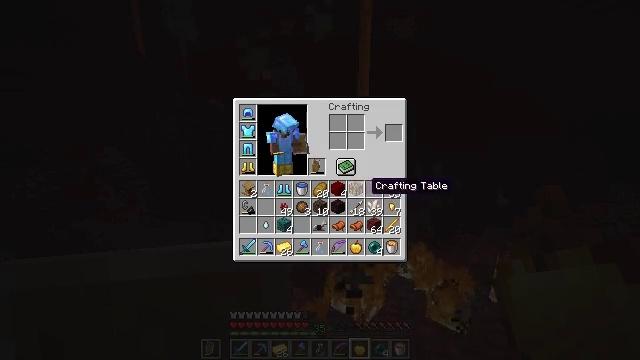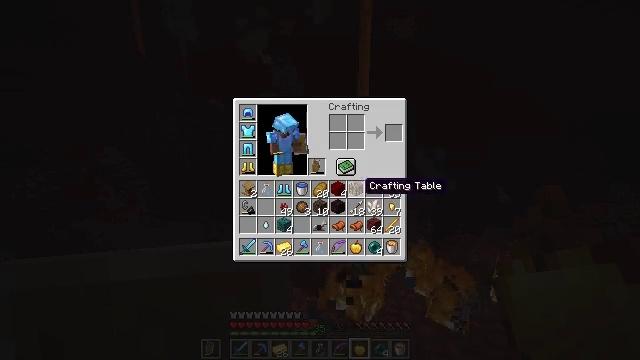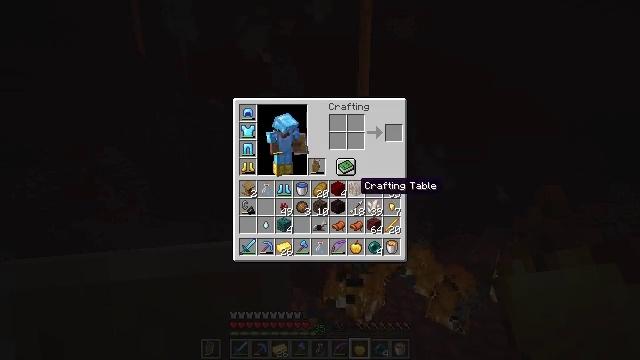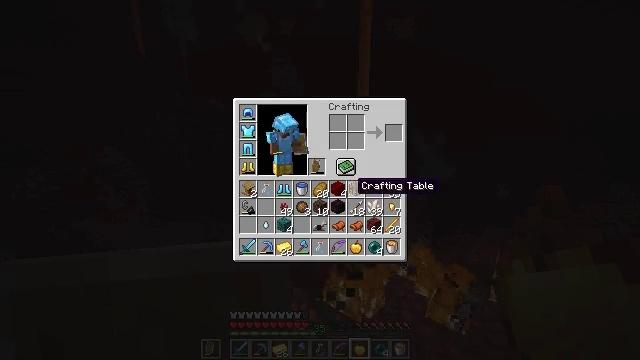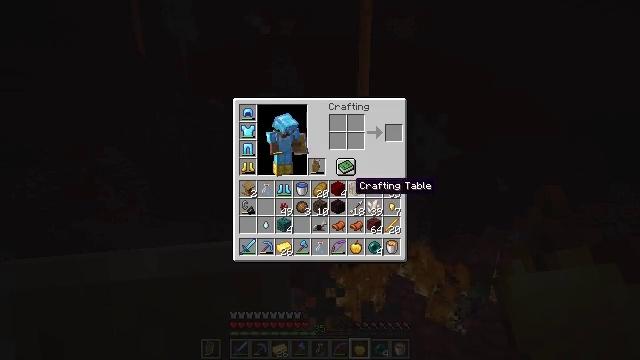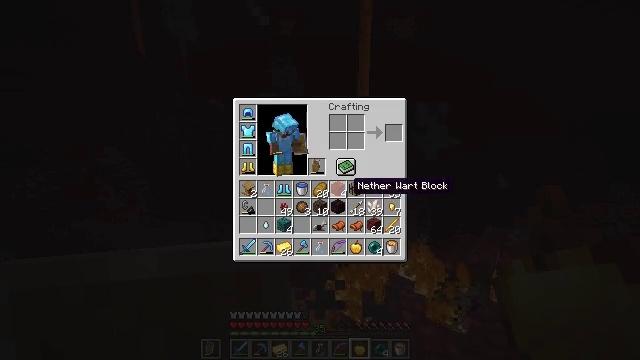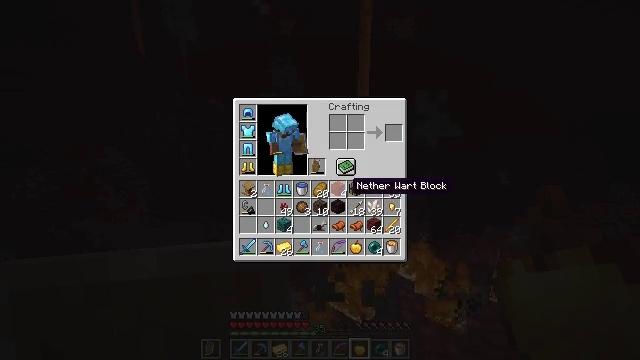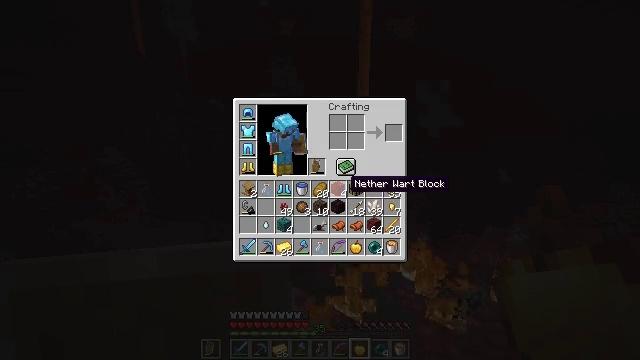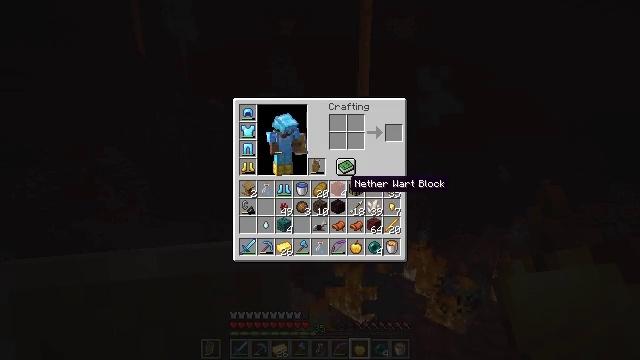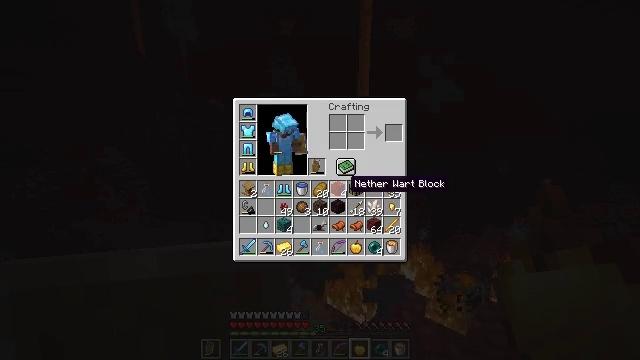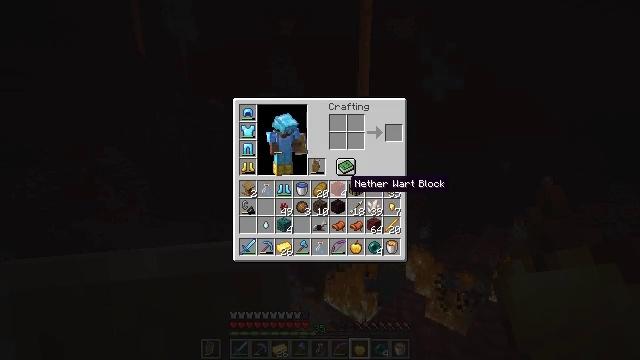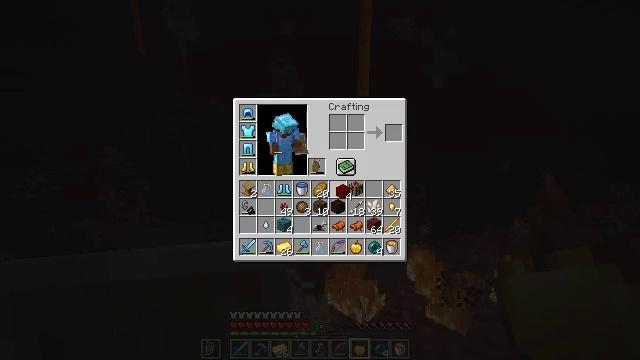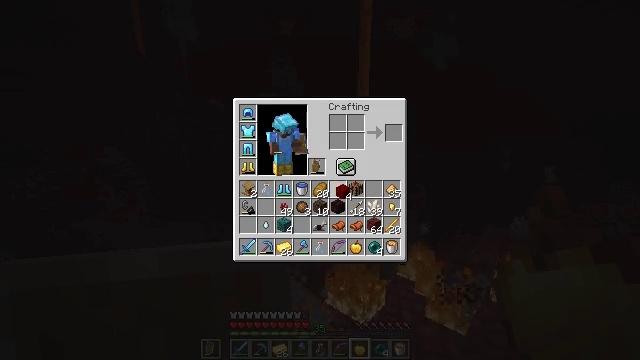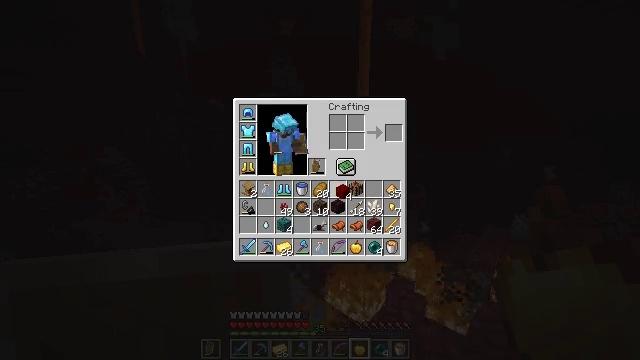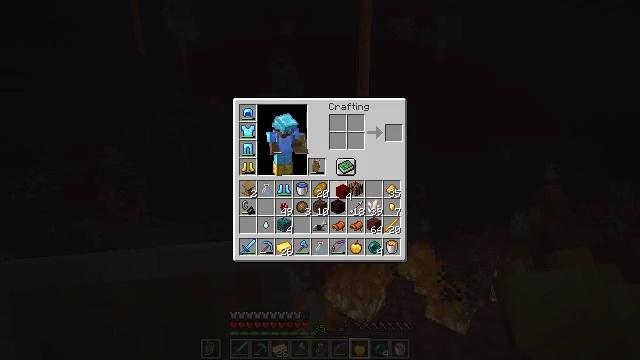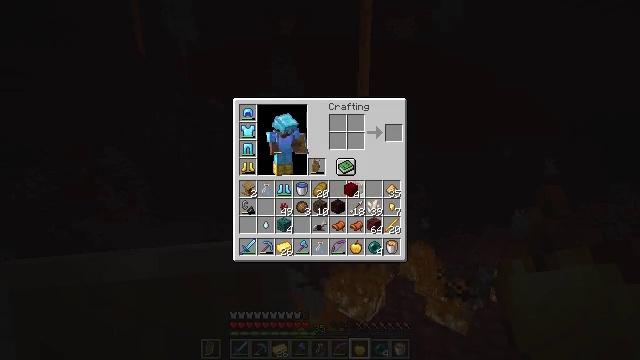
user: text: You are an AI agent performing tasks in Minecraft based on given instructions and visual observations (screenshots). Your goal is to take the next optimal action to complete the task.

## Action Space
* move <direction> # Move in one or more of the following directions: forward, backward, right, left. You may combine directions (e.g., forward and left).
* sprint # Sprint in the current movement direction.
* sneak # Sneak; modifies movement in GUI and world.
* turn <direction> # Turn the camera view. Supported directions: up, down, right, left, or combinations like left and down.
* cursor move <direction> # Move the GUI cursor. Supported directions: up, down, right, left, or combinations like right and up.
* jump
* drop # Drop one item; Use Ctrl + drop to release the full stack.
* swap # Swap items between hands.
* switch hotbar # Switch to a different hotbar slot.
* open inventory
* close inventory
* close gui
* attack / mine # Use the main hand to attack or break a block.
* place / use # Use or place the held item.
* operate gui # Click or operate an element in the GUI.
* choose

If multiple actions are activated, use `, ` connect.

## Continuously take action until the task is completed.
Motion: motion action
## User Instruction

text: Remove a nether wart block from the inventory.
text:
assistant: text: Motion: no_op
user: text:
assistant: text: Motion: no_op
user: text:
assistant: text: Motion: no_op
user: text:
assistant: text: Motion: no_op
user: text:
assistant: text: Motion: no_op
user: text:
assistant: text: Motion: no_op
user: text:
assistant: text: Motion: no_op
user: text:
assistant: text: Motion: no_op
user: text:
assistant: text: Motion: no_op
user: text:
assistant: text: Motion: no_op
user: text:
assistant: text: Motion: operate gui
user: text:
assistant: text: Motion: operate gui
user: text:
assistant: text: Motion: operate gui
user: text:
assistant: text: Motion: no_op
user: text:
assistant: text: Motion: cursor move right
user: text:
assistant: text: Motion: cursor move right
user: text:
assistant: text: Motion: cursor move right and up
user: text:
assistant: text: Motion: cursor move right
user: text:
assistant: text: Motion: no_op
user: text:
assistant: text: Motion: no_op
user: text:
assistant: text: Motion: no_op
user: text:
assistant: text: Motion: operate gui
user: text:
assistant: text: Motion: operate gui
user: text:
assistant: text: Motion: operate gui
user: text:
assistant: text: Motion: no_op
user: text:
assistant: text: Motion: no_op
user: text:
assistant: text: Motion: no_op
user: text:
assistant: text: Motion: cursor move left
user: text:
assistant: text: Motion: cursor move left and down
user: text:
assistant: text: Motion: no_op